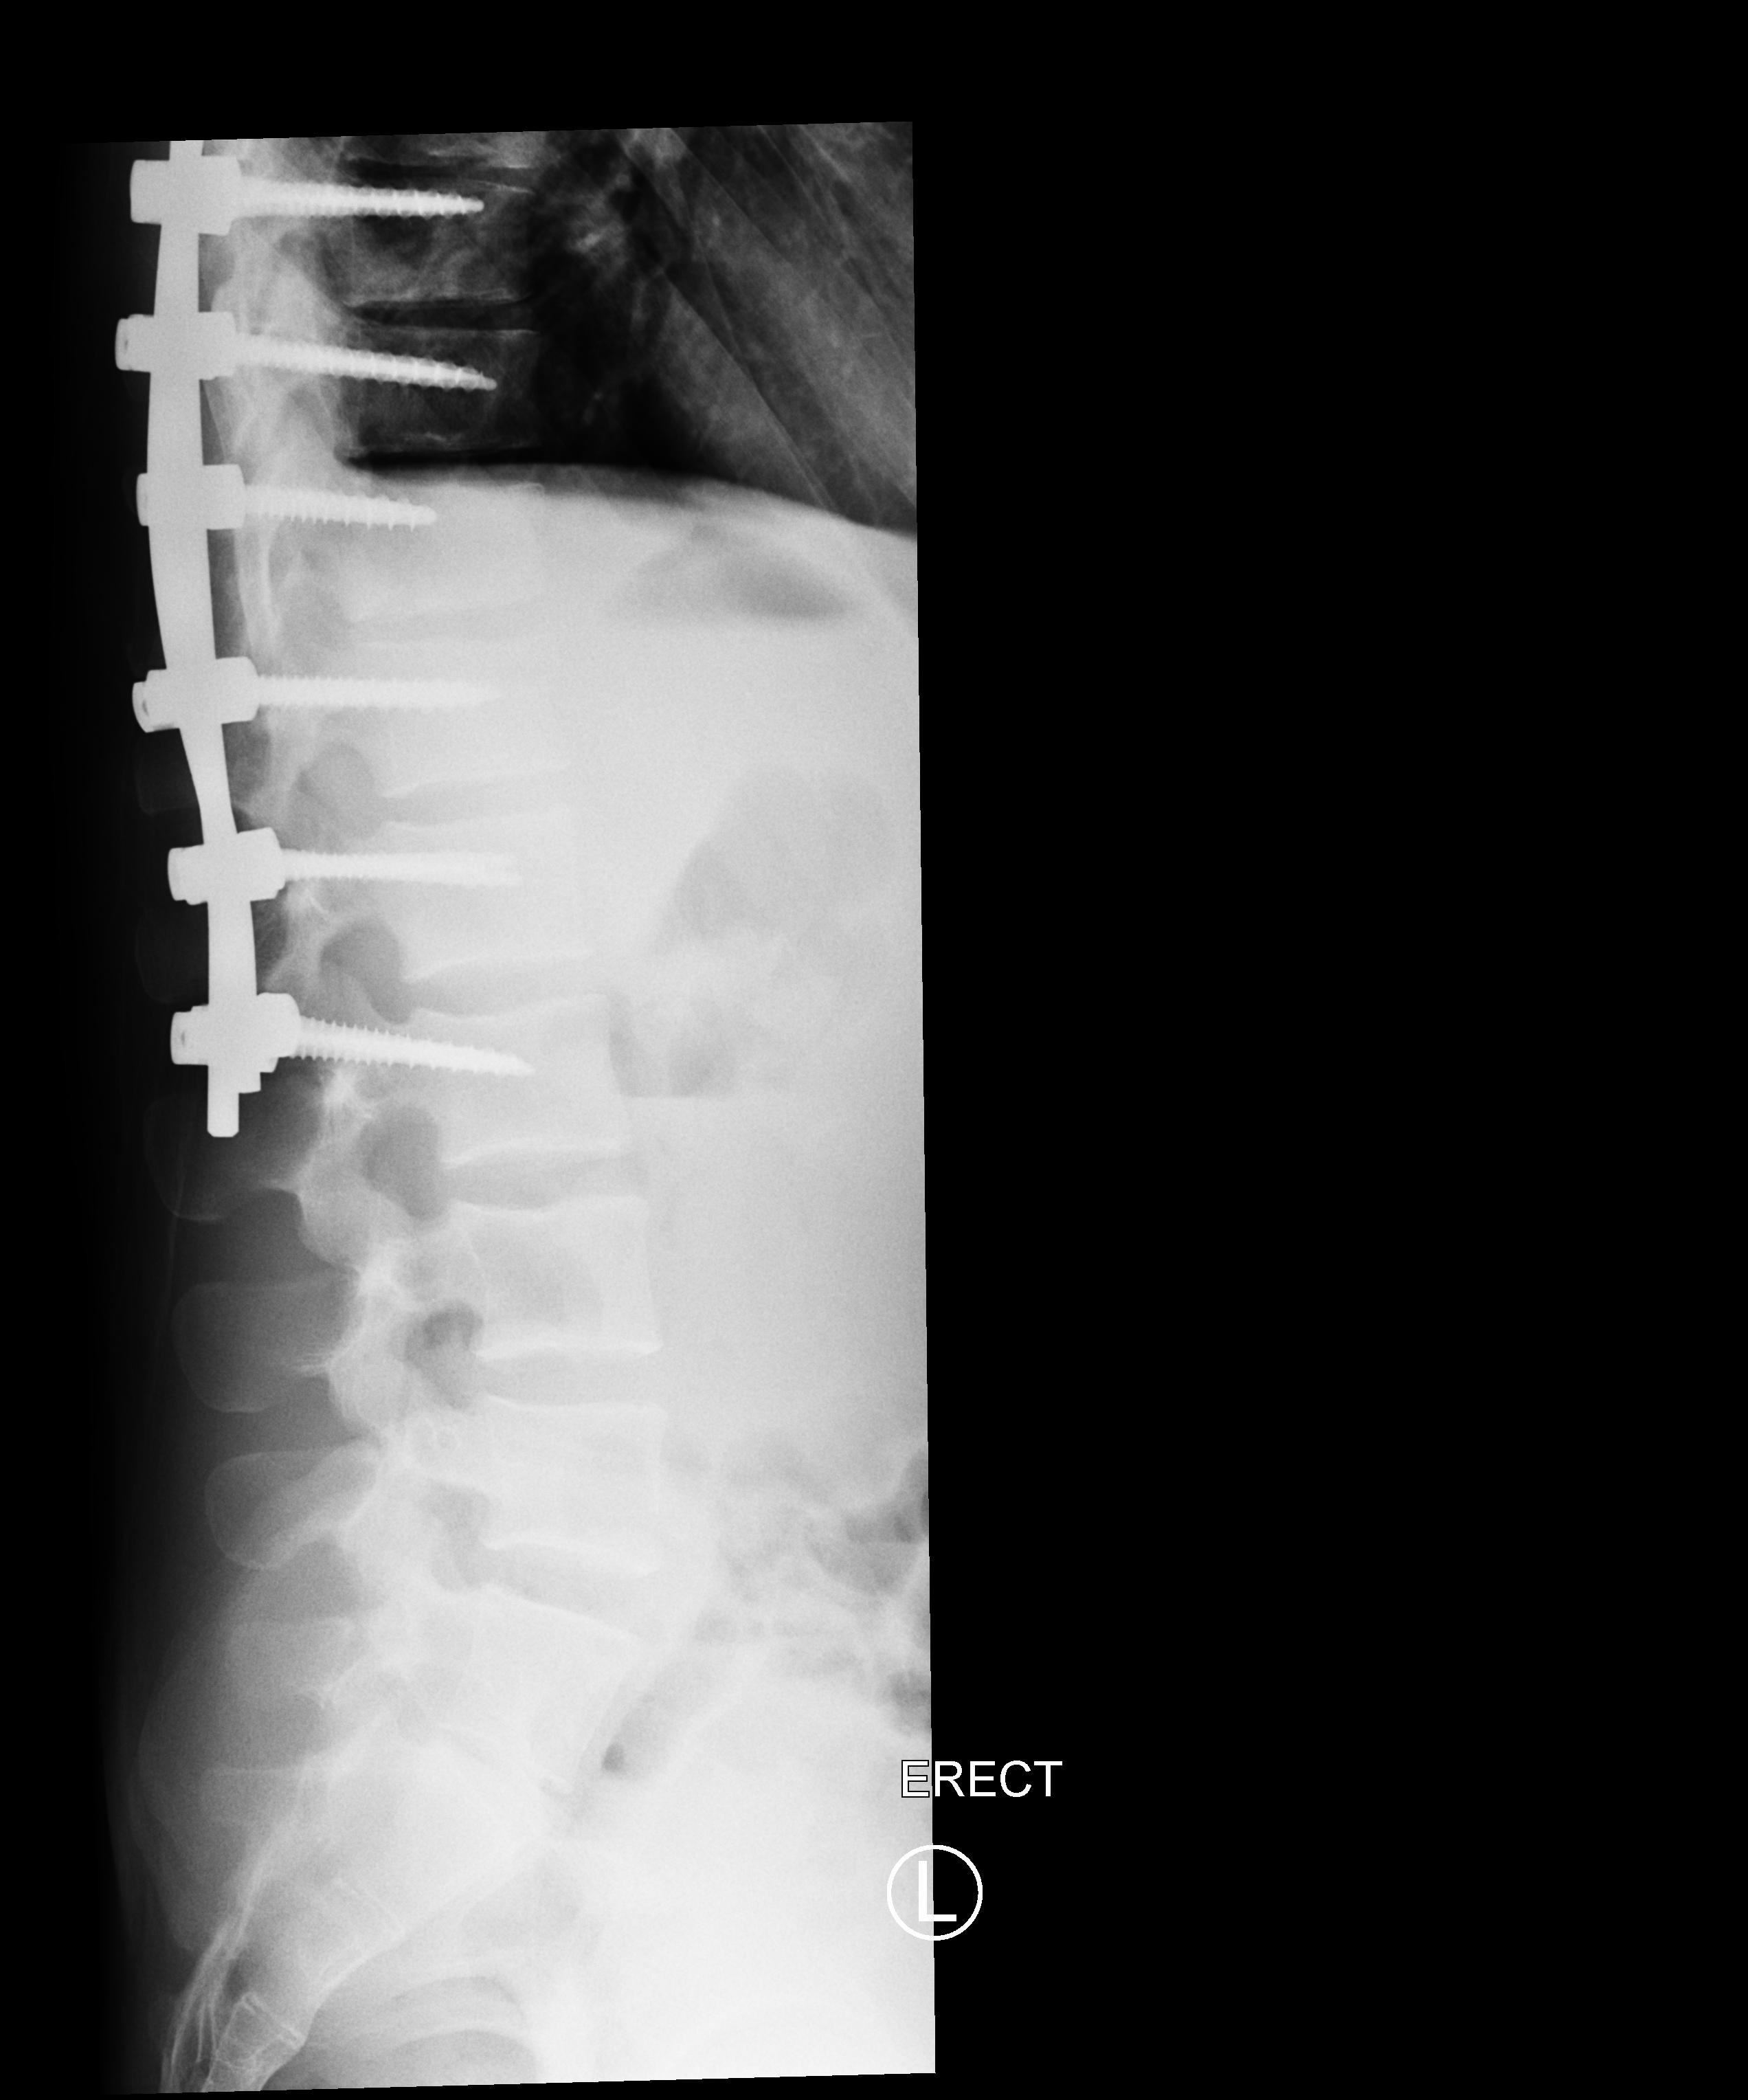
View: LATERAL
Implant manufacturer: medtronic solera